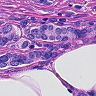
Metastatic tissue present: yes